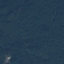
Land use / land cover: Forest